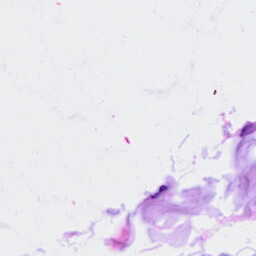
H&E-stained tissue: Ovarian